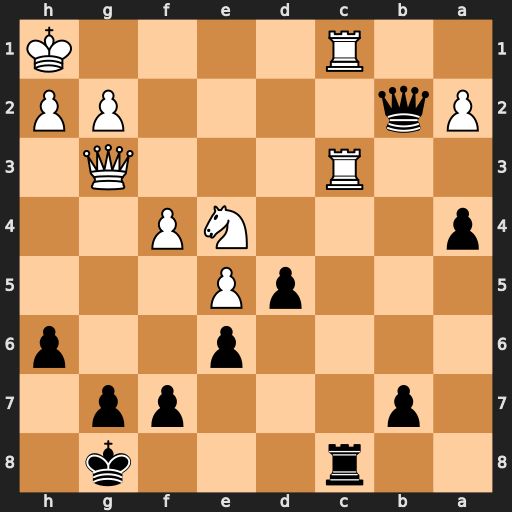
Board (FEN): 2r3k1/1p3pp1/4p2p/3pP3/p3NP2/2R3Q1/Pq4PP/2R4K
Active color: b
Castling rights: -
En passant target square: -
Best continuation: Qxc1+ Rxc1 Rxc1+ Qe1 Rxe1#